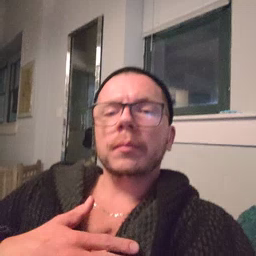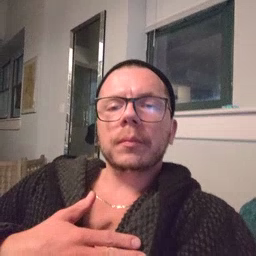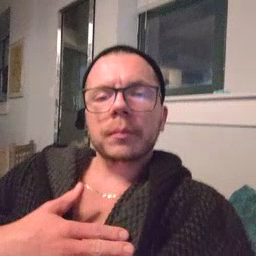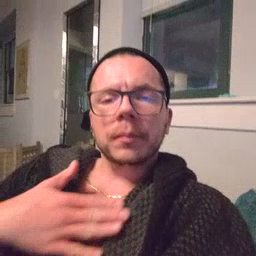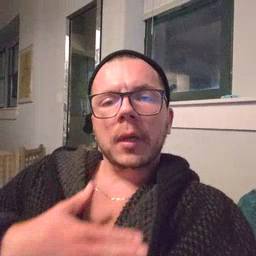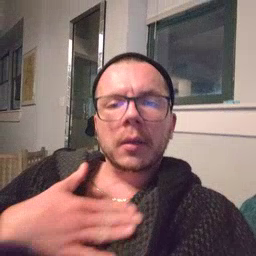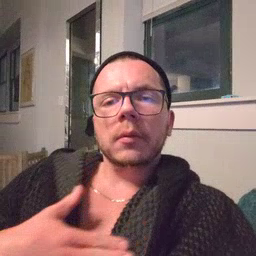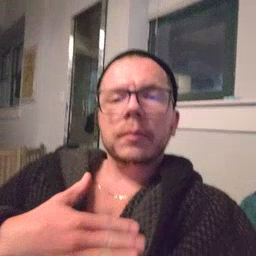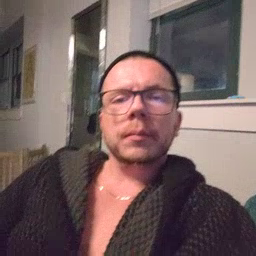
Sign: please